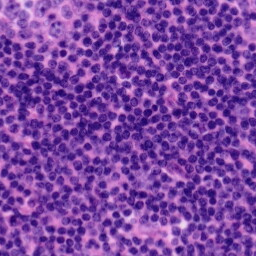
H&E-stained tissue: Tonsil